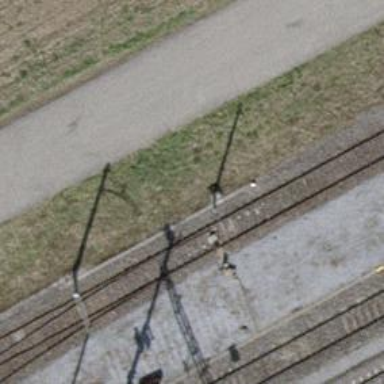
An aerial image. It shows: Railway switch.